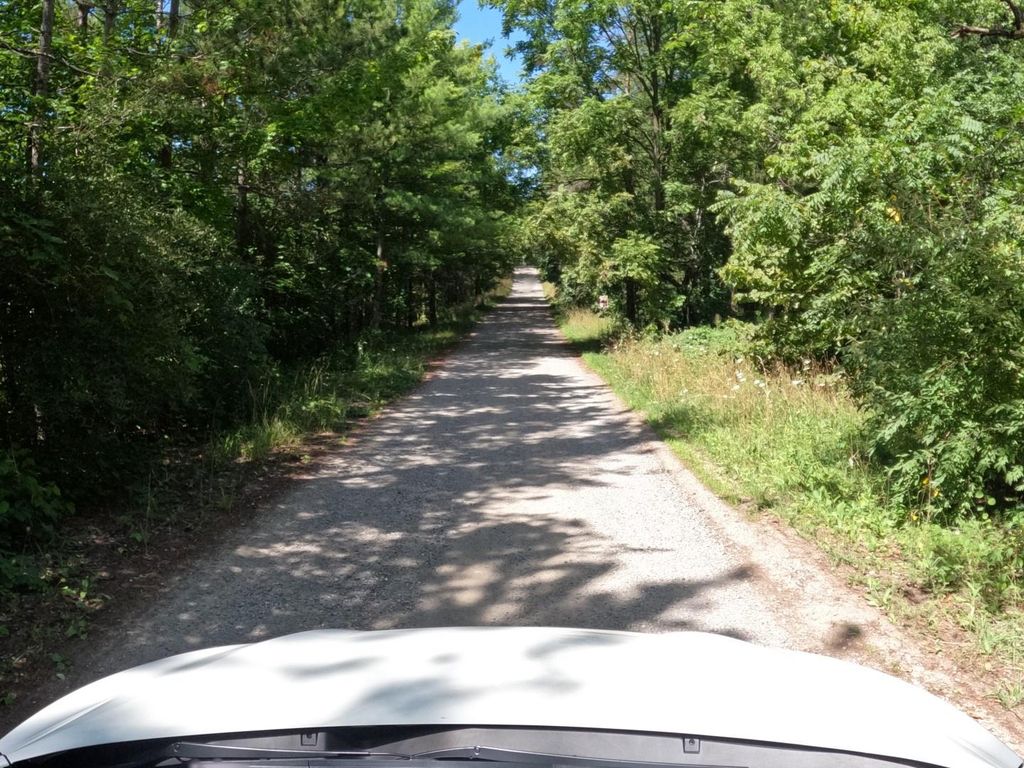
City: kitchener-waterloo